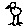
Label: bird